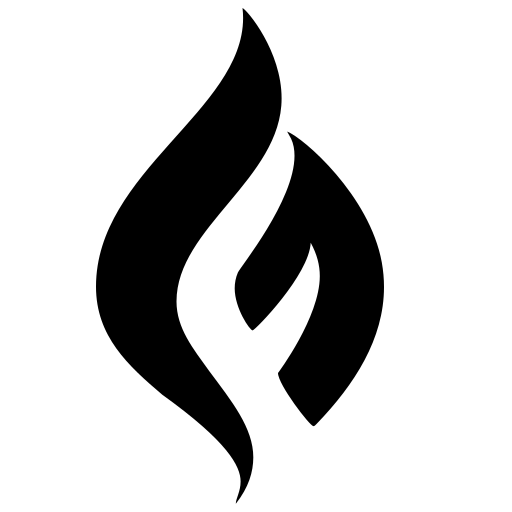
Tags: icon, FontAwesome, fa-icon, brand, gripfire